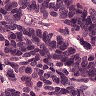
Metastatic tissue present: yes